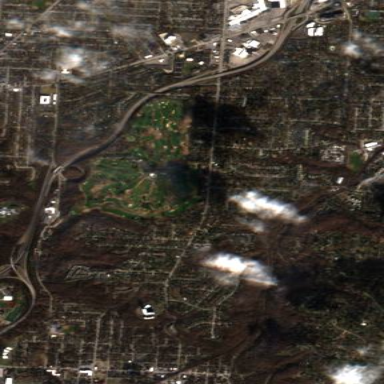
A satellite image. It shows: Golf course surrounded by greenery.